Interaction volume radius: 5 \u00c5
Interaction volume height: 40 \u00c5
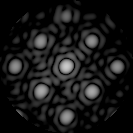
Disorder parameter: 0.06781